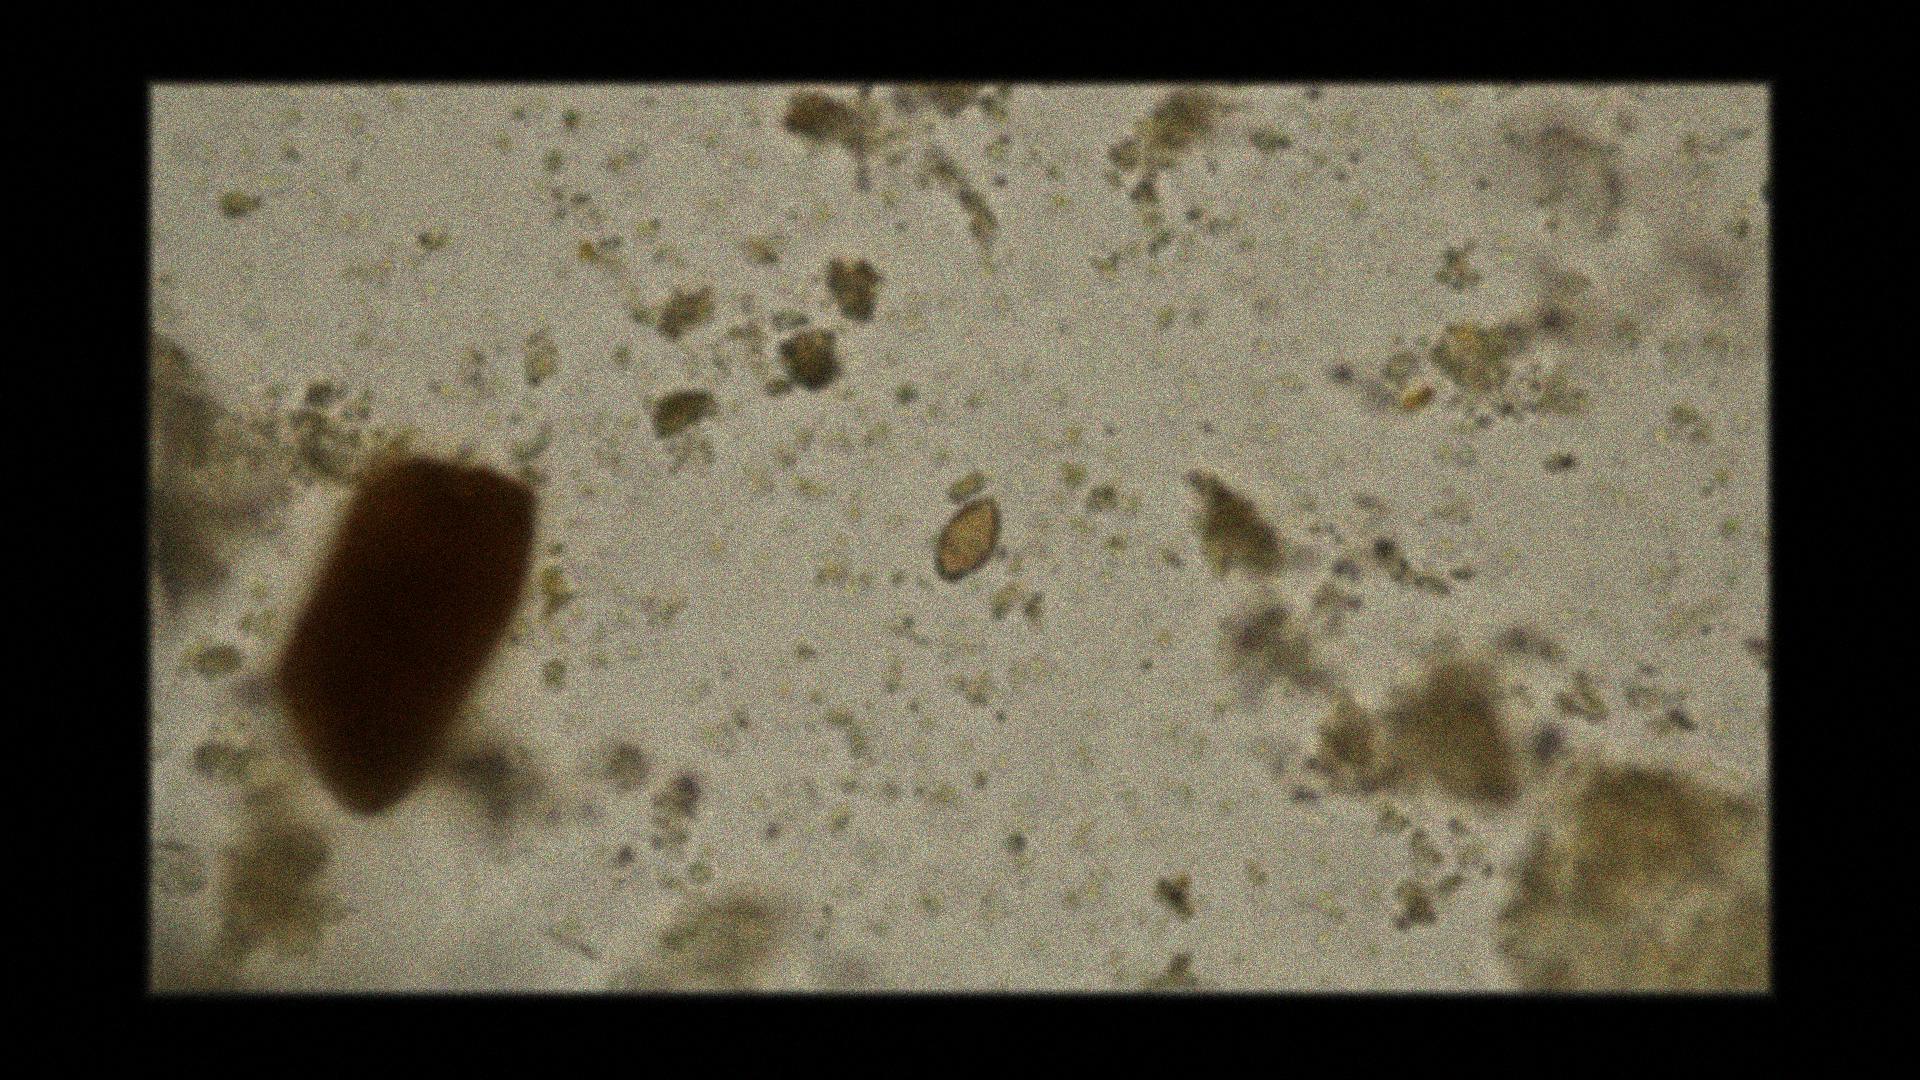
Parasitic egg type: Opisthorchis viverrine